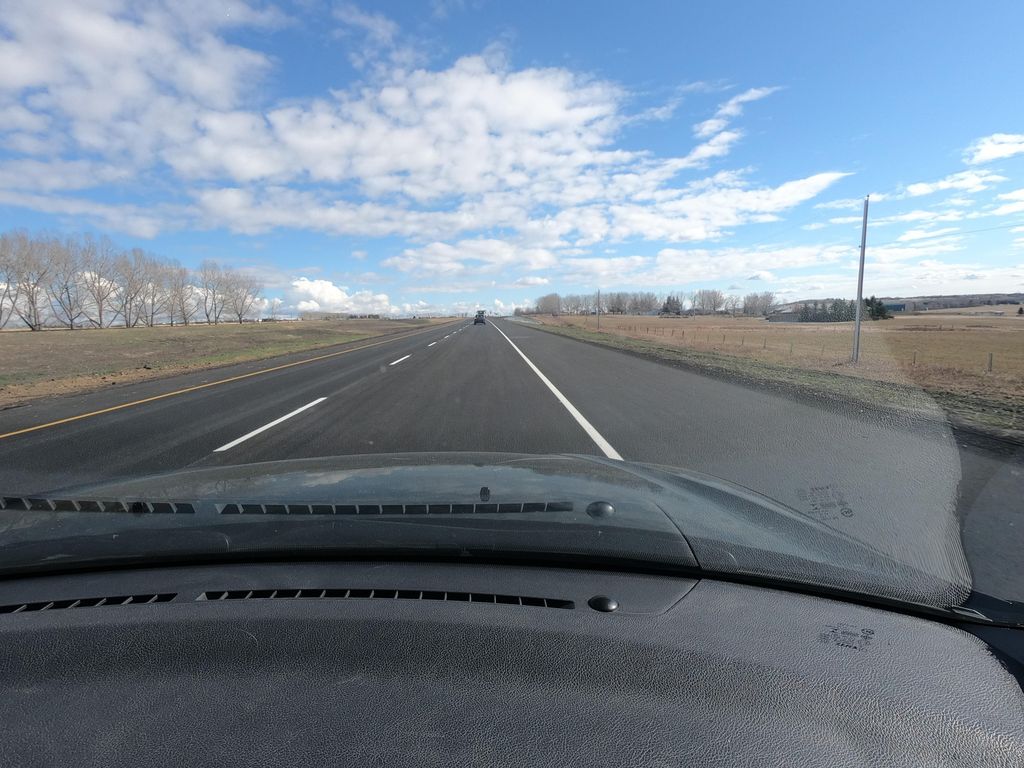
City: calgary